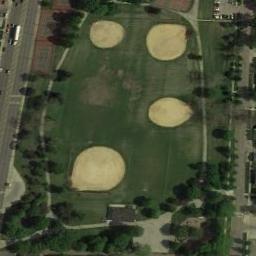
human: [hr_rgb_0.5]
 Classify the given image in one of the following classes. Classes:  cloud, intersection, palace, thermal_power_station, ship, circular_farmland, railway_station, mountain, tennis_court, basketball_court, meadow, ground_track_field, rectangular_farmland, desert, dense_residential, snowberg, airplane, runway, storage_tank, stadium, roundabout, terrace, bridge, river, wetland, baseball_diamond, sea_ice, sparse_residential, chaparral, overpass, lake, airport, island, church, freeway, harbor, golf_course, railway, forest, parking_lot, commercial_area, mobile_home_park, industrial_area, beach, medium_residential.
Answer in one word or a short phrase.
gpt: baseball_diamond